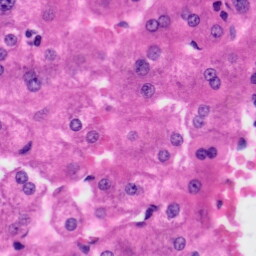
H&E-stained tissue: Liver